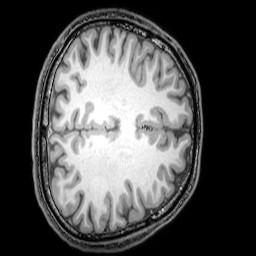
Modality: T1w
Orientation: axial
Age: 24
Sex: male
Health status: healthy
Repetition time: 0.081 s
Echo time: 0.037 s